Aerial crown-view tile of a tropical tree (Barro Colorado Island, Panama), acquired 20250124:
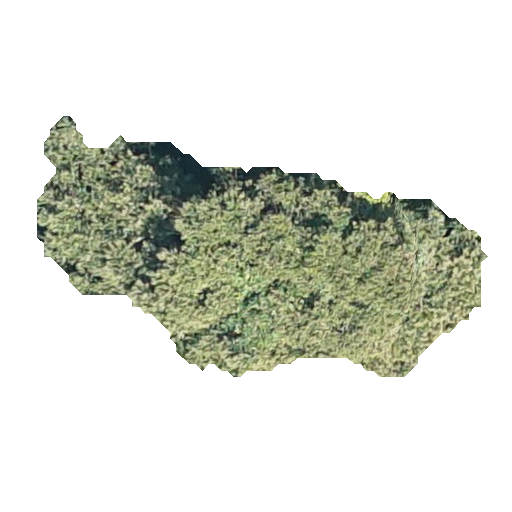
Species: Luehea seemannii
GBIF accepted scientific name: Luehea seemannii
Crown area: 108.428 m²